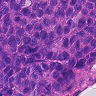
Metastatic tissue present: yes